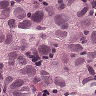
Metastatic tissue present: yes